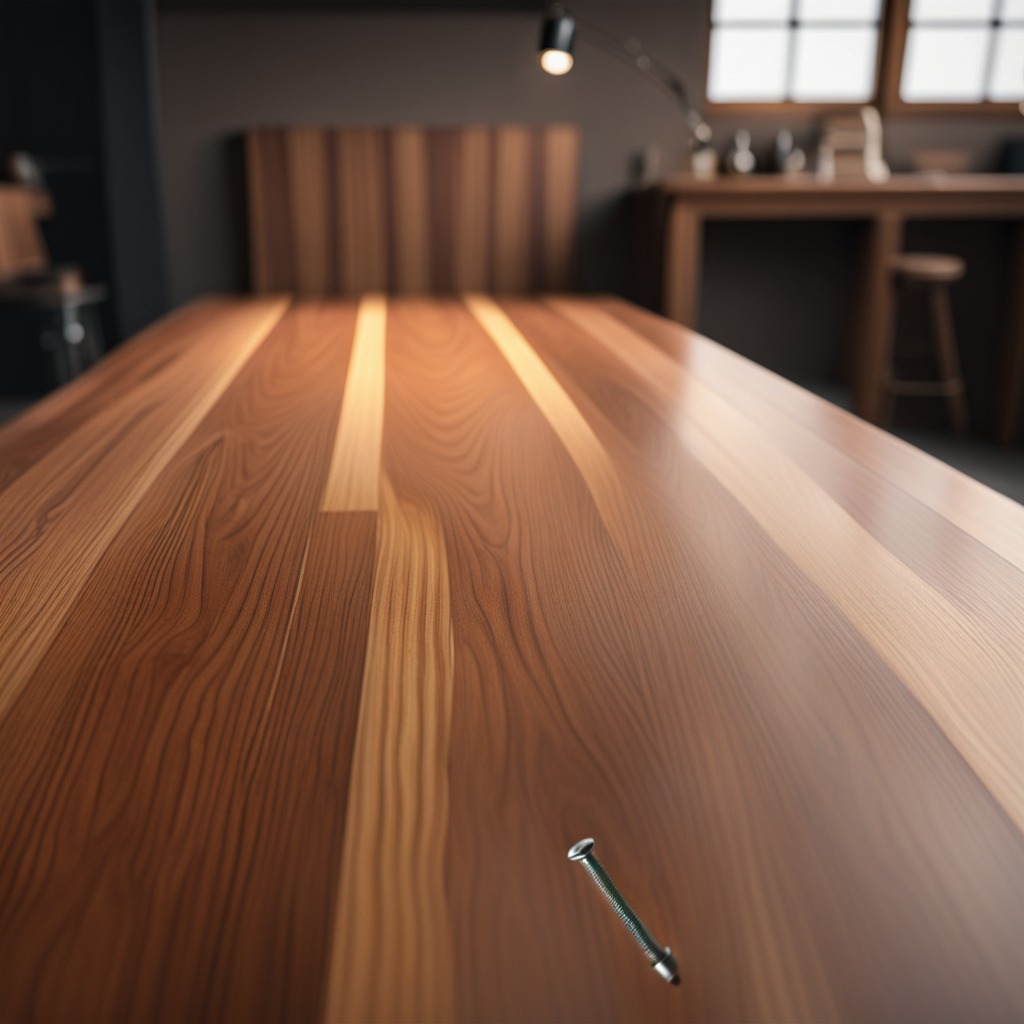
A metal screw is lying on the wooden table in the carpentry studio.